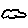
Label: cloud